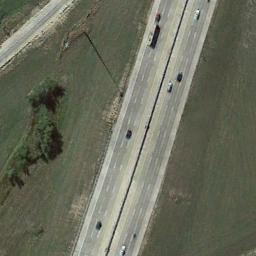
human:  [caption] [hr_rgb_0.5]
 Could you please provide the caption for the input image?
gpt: There are large green lawns around the freeway and there are several cars on the freeway .

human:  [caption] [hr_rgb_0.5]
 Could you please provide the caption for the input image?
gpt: A straight freeway and a small road go through the lawn and some cars are driving on the freeway .

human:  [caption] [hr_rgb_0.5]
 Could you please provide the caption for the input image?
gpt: The freeway goes through the grass with some cars .

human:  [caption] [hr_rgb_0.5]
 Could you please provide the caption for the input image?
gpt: The left side of the highway is sandy .

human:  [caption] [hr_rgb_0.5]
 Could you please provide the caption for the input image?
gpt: There are lawns along the freeway .